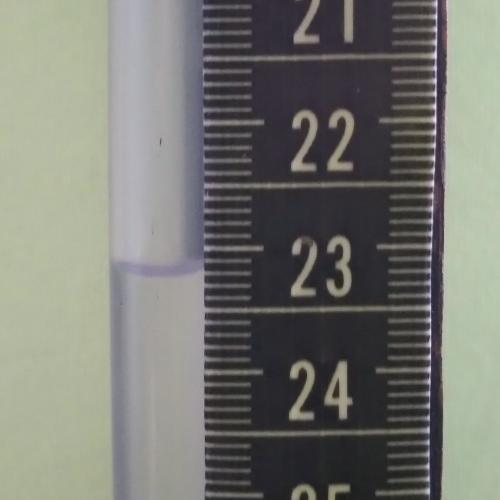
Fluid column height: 23.2 cm